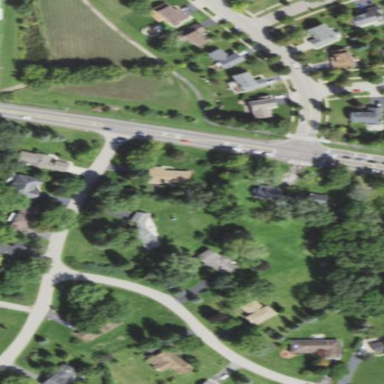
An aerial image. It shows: Single-family residential area.